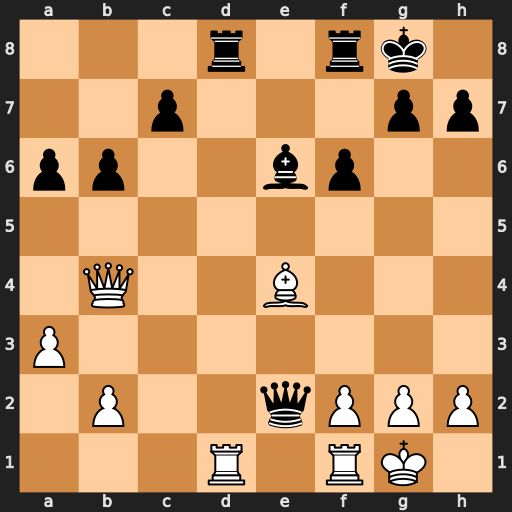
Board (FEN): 3r1rk1/2p3pp/pp2bp2/8/1Q2B3/P7/1P2qPPP/3R1RK1
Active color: w
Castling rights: -
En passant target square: -
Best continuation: Rxd8 Rxd8 Qe7 Qxe4 Qxd8+